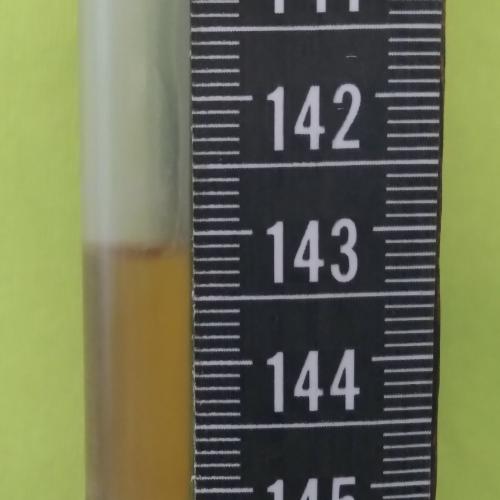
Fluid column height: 143.1 cm